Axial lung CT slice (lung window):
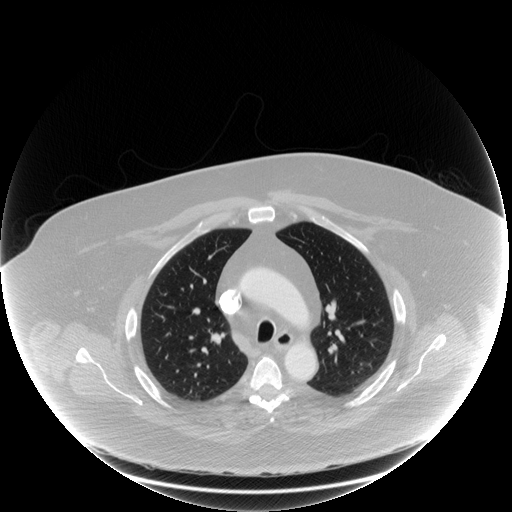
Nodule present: no